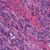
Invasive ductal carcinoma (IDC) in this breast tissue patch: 1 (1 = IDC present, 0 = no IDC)